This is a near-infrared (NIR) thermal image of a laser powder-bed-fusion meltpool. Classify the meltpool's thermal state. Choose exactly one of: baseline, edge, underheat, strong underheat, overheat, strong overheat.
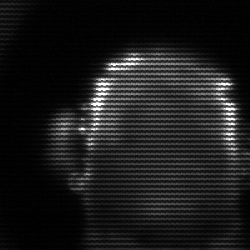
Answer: baseline